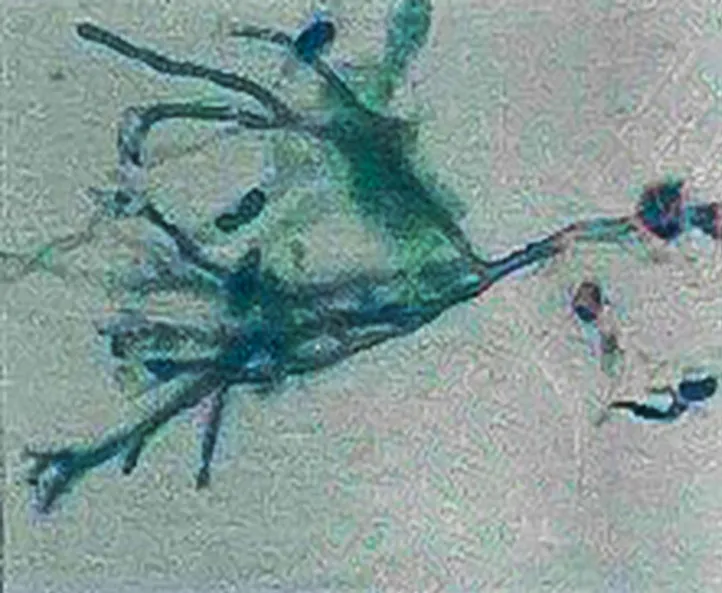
Bronchoscopy liquid-based cytology showed Aspergillus.
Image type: endoscopy (airway_endoscopy)